Interaction volume radius: 10 \u00c5
Interaction volume height: 10 \u00c5
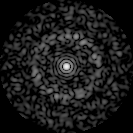
Disorder parameter: 0.8496